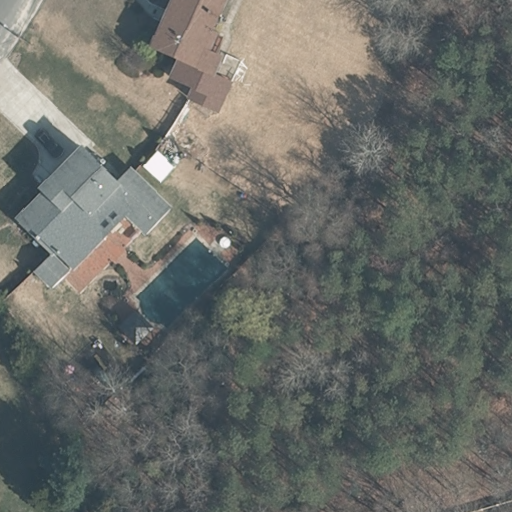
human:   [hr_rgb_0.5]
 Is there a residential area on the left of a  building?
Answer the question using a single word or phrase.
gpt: yes

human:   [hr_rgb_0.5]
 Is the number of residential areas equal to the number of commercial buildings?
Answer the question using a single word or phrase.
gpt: no

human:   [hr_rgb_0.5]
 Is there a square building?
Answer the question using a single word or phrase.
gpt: no

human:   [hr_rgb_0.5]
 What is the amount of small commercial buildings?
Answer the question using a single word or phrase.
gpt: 0

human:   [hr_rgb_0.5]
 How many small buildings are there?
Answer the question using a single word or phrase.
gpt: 1

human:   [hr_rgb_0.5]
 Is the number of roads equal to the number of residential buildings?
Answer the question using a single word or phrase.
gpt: no

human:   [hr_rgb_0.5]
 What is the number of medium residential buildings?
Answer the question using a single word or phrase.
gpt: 2

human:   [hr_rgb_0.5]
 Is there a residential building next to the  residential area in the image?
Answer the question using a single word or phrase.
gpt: yes

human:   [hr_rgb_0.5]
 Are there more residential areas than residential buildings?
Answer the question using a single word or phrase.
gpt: no

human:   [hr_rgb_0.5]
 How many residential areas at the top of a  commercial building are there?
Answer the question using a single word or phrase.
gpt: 0

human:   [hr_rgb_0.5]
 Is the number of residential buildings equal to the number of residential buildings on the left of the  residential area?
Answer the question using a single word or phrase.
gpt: no

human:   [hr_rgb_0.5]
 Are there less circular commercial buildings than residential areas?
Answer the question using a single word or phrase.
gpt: yes

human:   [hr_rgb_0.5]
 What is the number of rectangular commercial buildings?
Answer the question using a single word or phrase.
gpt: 0

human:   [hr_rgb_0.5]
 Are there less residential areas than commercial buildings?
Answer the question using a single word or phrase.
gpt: no

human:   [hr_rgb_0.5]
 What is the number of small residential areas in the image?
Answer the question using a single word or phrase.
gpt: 0

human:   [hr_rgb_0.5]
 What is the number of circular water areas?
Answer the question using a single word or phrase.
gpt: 0

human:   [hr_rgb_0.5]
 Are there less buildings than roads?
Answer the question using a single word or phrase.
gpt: no

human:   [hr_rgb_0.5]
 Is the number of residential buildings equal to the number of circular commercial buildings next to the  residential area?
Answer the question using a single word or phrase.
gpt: no

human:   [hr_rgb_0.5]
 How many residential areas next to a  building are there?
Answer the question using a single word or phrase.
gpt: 1

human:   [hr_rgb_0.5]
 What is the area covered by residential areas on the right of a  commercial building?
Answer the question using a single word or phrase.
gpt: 0m2

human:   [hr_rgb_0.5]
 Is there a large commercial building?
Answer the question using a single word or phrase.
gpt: no

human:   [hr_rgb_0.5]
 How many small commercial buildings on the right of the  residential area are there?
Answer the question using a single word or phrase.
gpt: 0

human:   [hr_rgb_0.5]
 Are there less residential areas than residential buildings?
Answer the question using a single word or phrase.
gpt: yes

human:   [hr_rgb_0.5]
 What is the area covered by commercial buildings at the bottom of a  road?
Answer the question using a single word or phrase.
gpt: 0m2

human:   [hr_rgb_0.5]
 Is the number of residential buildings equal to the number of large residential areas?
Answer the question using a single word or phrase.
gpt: no

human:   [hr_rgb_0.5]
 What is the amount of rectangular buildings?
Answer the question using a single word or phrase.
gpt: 1

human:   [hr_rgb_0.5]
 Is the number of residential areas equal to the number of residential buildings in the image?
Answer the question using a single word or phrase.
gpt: no

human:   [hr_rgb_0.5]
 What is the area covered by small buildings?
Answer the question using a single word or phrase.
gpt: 22m2

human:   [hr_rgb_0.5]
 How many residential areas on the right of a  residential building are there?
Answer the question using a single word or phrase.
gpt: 0

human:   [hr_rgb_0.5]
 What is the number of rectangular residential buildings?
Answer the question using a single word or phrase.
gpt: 0

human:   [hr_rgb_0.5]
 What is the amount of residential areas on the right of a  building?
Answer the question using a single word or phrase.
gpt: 0

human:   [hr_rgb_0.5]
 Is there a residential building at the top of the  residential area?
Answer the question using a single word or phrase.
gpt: no

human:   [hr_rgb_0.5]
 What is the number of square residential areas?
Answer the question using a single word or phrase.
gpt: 0

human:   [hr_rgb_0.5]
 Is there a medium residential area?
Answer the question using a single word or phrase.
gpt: no

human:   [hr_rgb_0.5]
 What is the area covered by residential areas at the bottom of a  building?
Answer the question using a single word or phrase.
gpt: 0m2

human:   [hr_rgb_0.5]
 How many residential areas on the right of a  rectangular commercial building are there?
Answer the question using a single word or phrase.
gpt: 0